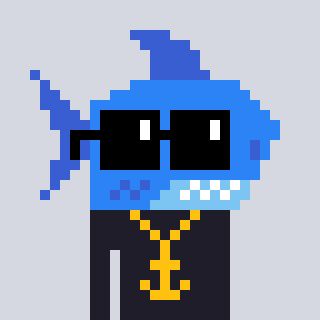
a pixel art character with square black sunglasses, a shark-shaped head and a grayscale-colored body on a cool background